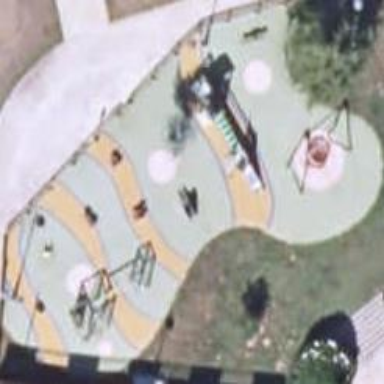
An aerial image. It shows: Playground area for leisure land.